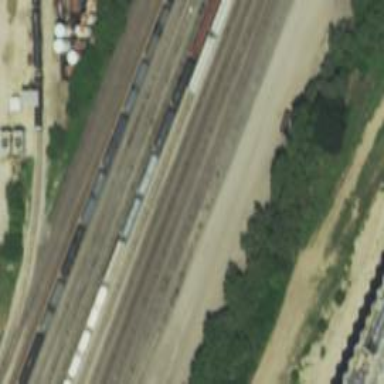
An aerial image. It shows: View of railway yard.